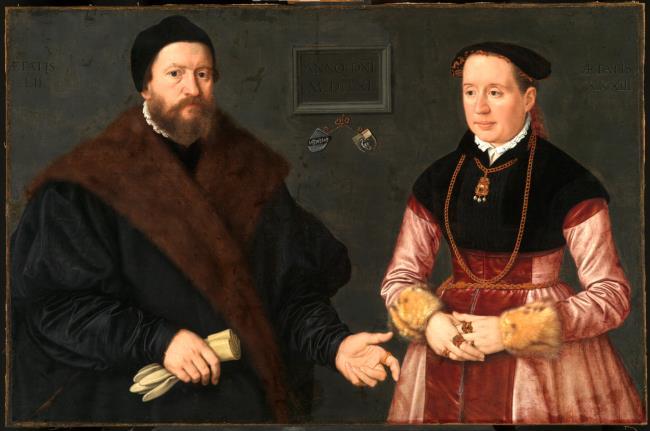
Title: Portrait of Balthazar Dörrer and his second wife Magdalena Bayerin
Artist: Nicolas de Neufchâtel
Earliest date: 1561
Latest date: 1561
Genre: painting
Iconography: Gloves
Keywords: double portrait, wedding portrait, man, woman, three-quarter length, fur collar, glove/gloves in hand, hands on top of each other, finger ring, necklace, chain (links)